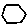
Label: hexagon